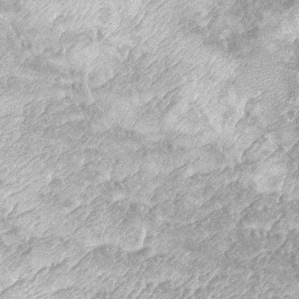
Label: frost